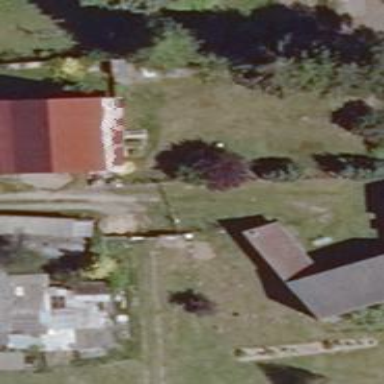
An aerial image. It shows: Grass driveway.